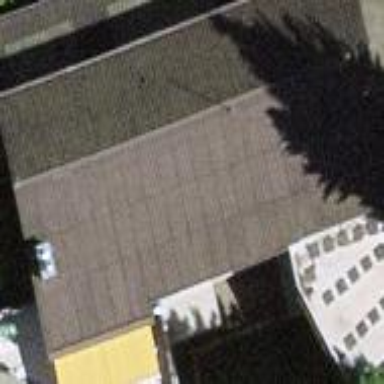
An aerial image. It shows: Residential building.